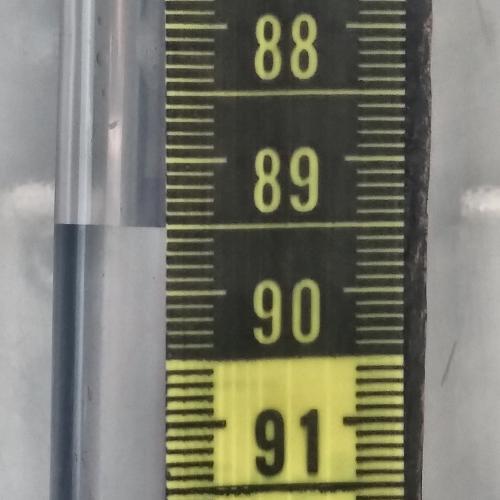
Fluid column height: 89.5 cm